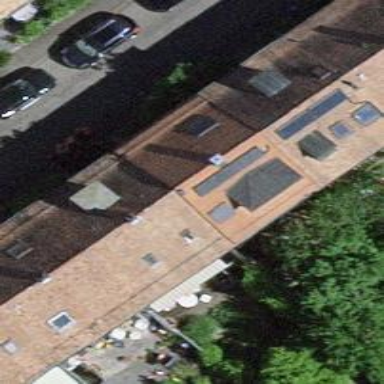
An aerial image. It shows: Terrace building.